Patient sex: M
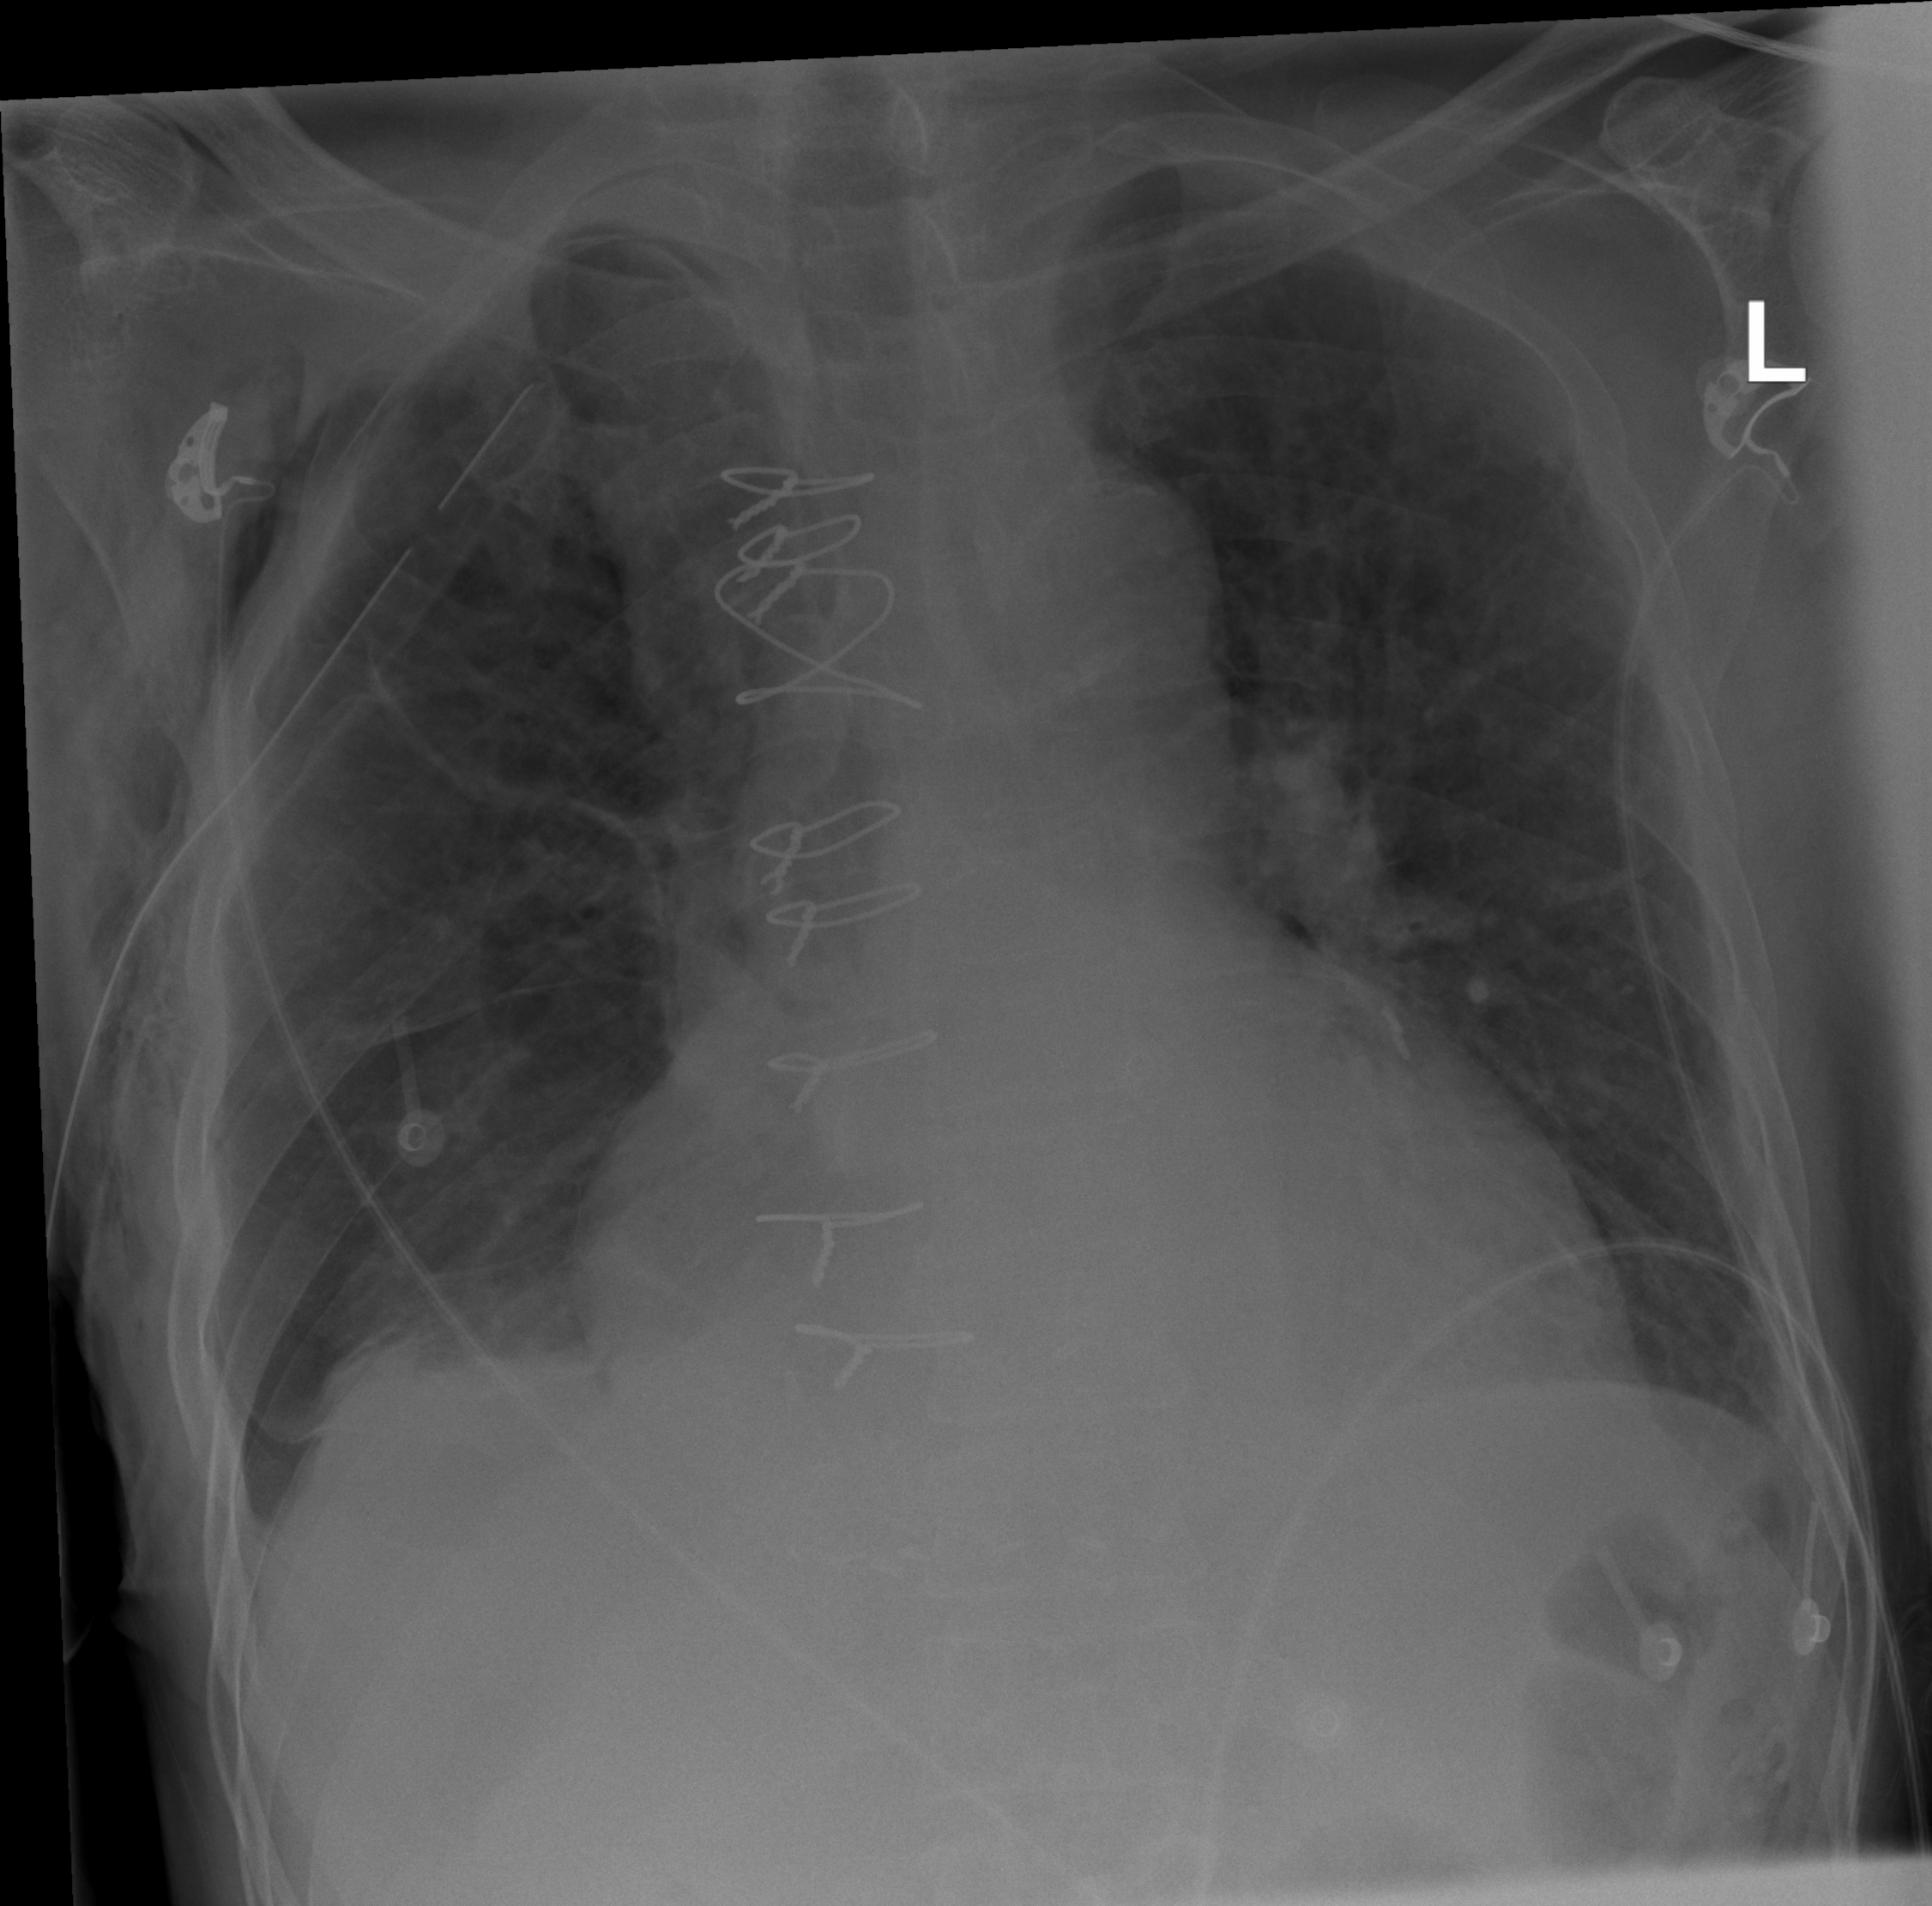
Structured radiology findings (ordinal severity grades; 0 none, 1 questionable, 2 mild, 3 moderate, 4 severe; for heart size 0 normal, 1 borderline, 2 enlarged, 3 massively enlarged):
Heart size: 2
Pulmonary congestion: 1
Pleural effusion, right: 1
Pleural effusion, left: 1
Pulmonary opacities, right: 0
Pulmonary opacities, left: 0
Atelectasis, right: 2
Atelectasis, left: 0